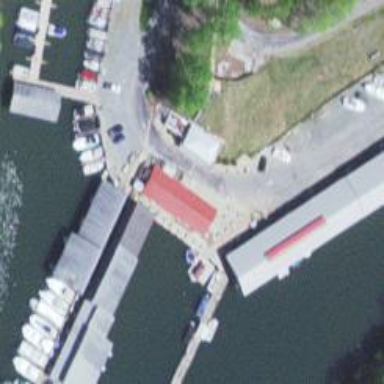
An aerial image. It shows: Marina on leisure land.